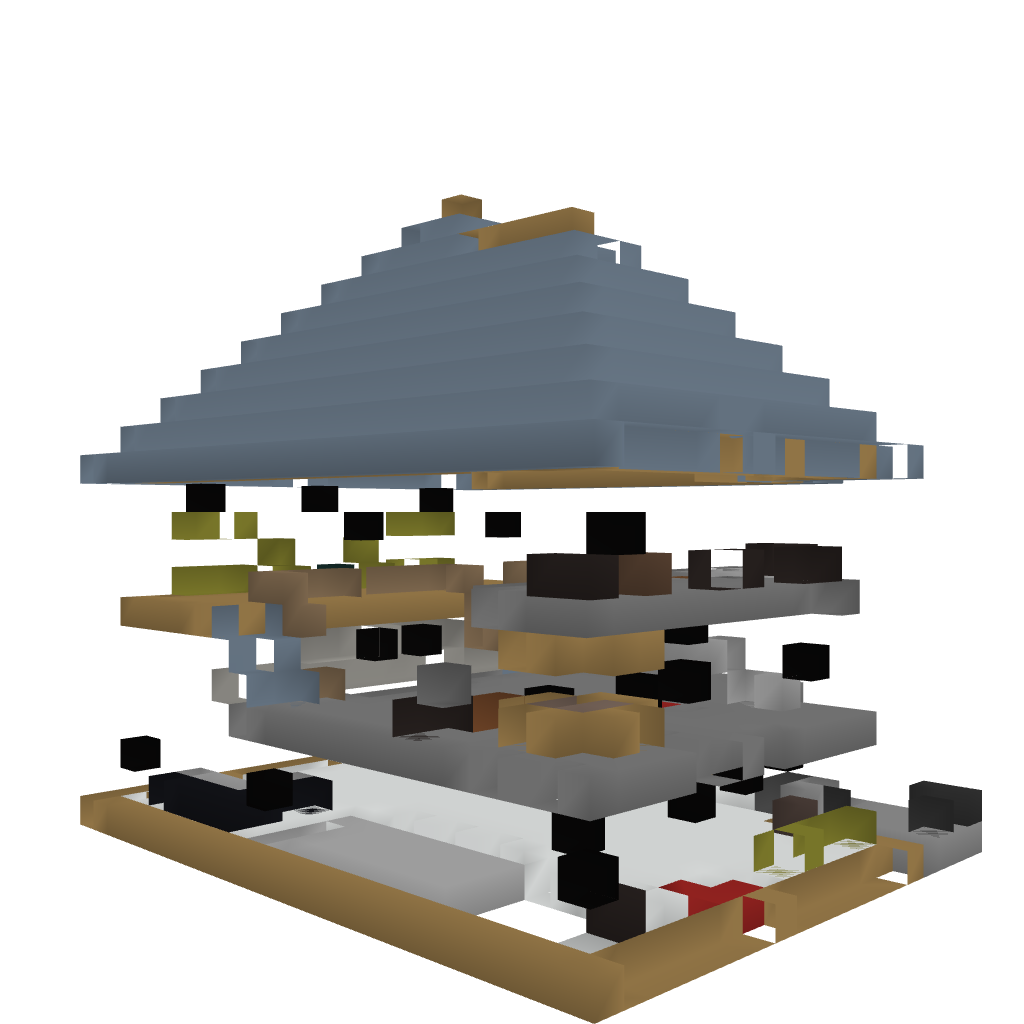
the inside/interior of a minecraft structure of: Medium sized house